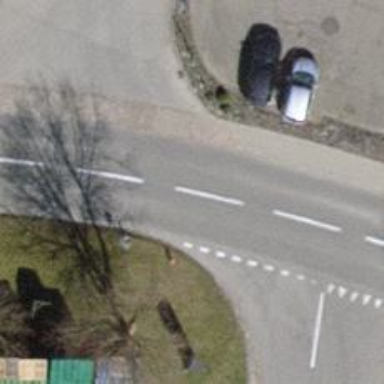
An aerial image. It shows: Tertiary road with asphalt surface and sidewalk on the left side.